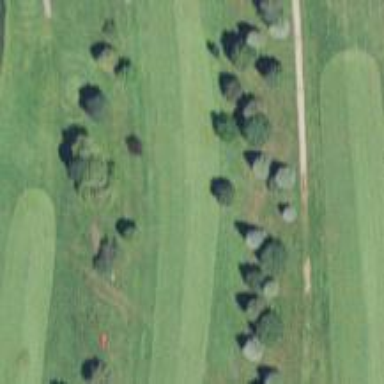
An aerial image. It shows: View of golf hole.